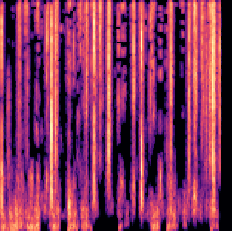
Sound class: Fire crackling